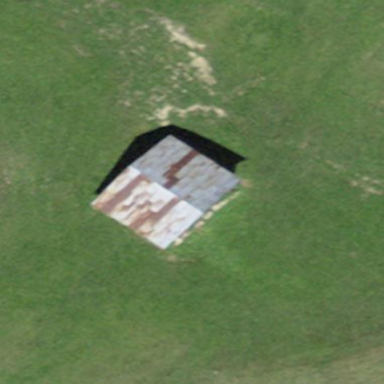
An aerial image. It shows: Shed.